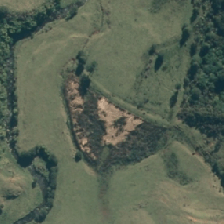
Land cover: lake_pond